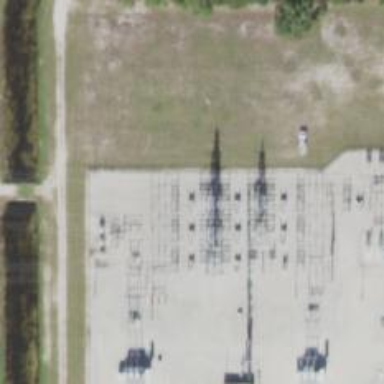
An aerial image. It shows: Switch used for power control.